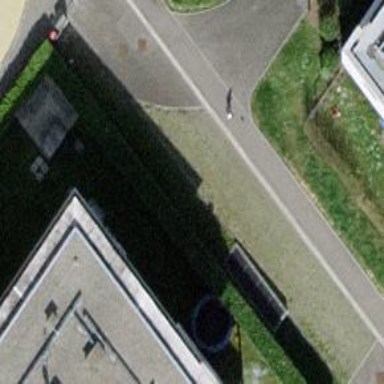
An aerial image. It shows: Pedestrian road.